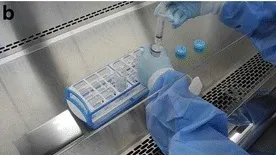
Dengue virus solution filtering procedure. B; Filtering.
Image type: medical_photograph (skin_photograph)